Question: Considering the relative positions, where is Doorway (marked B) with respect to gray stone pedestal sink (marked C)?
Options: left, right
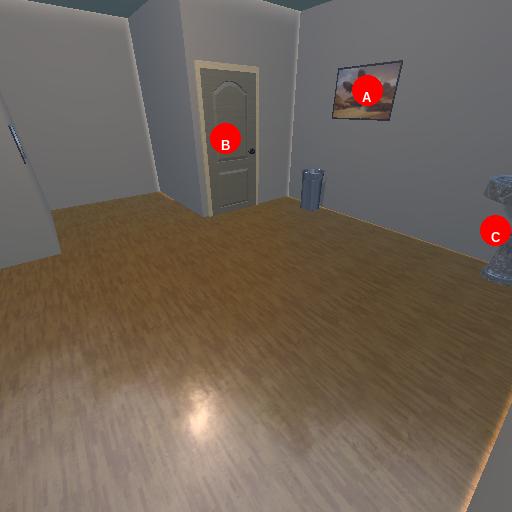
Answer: left